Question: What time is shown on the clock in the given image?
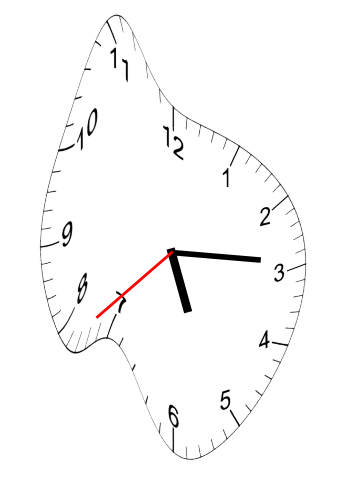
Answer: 05:14:38